Question: I have two view controllers, A and B.
A has a tableview.
A is wrapped in a nav controller which allows it to push to B. B has a handler which calls 'tableView.reloadData()'. However, the 'cellForRowAt' method is not called in A until B has popped and A is visible again.
Is there formal documentation that states "cellForRowAt" is called only when the VC is the topmost view controller? This IS the desired result, and I want to ensure this is suppose to happen.

'''
-- denotes action
// denotes current VC
console denotes print message
//AVC:
--push to BVC
//BVC:
--press handler Button
console: "handling"
console: "nil"
console: "numberOfRowsInSection"
--press back navigation
console: "Disappearing"
//AVC:
console: "CellForROwAt"
'''
Gist of files for reproducing
<URL>
-- Code --
'''
class AViewController: UIViewController {
@objc private func pushBVC() {
let bVC = BViewController()
bVC.handler = {
print("handling")
print(self.view.window)
self.tableView.reloadData()
}
navigationController?.pushViewController(bVC, animated: true)
}
}
extension AViewController: UITableViewDataSource {
func tableView(_ tableView: UITableView, numberOfRowsInSection section: Int) -> Int {
print("numberOfRowsInSection")
return 1
}
func tableView(_ tableView: UITableView, cellForRowAt indexPath: IndexPath) -> UITableViewCell {
print("CellForROwAt")
return UITableViewCell()
}
}
----
class BViewController: UIViewController {
var handler: (() -> Void) = {}
override func viewWillDisappear(_ animated: Bool) {
super.viewWillDisappear(animated)
print("Disappearing")
}
@objc private func doHandler() {
handler()
}
}
'''
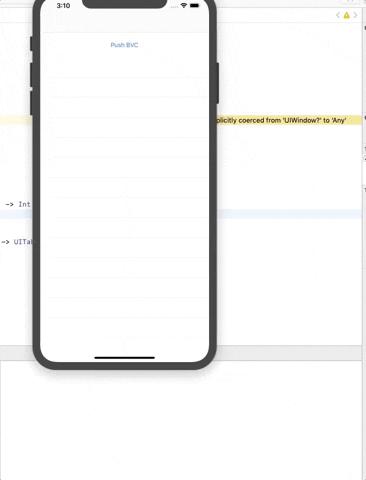
Answer: When the 2nd view controller is pushed, the first view controller is actually removed from the window. So at the time you call 'reloadData', the table view isn't in the window hierarchy so it doesn't update itself at that time.
During the process of the 2nd view controller being dismissed and the first one being shown again, it gets added back to the window hierarchy (along with the table view), and the table view uses this event to refresh itself with the pending updates.
This is why you don't see the call to 'cellForRowAt' until after the 'print("Disappearing")' message.
So it's not that a table doesn't update when not visible, it doesn't update while it's not part of the window hierarchy.